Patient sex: F
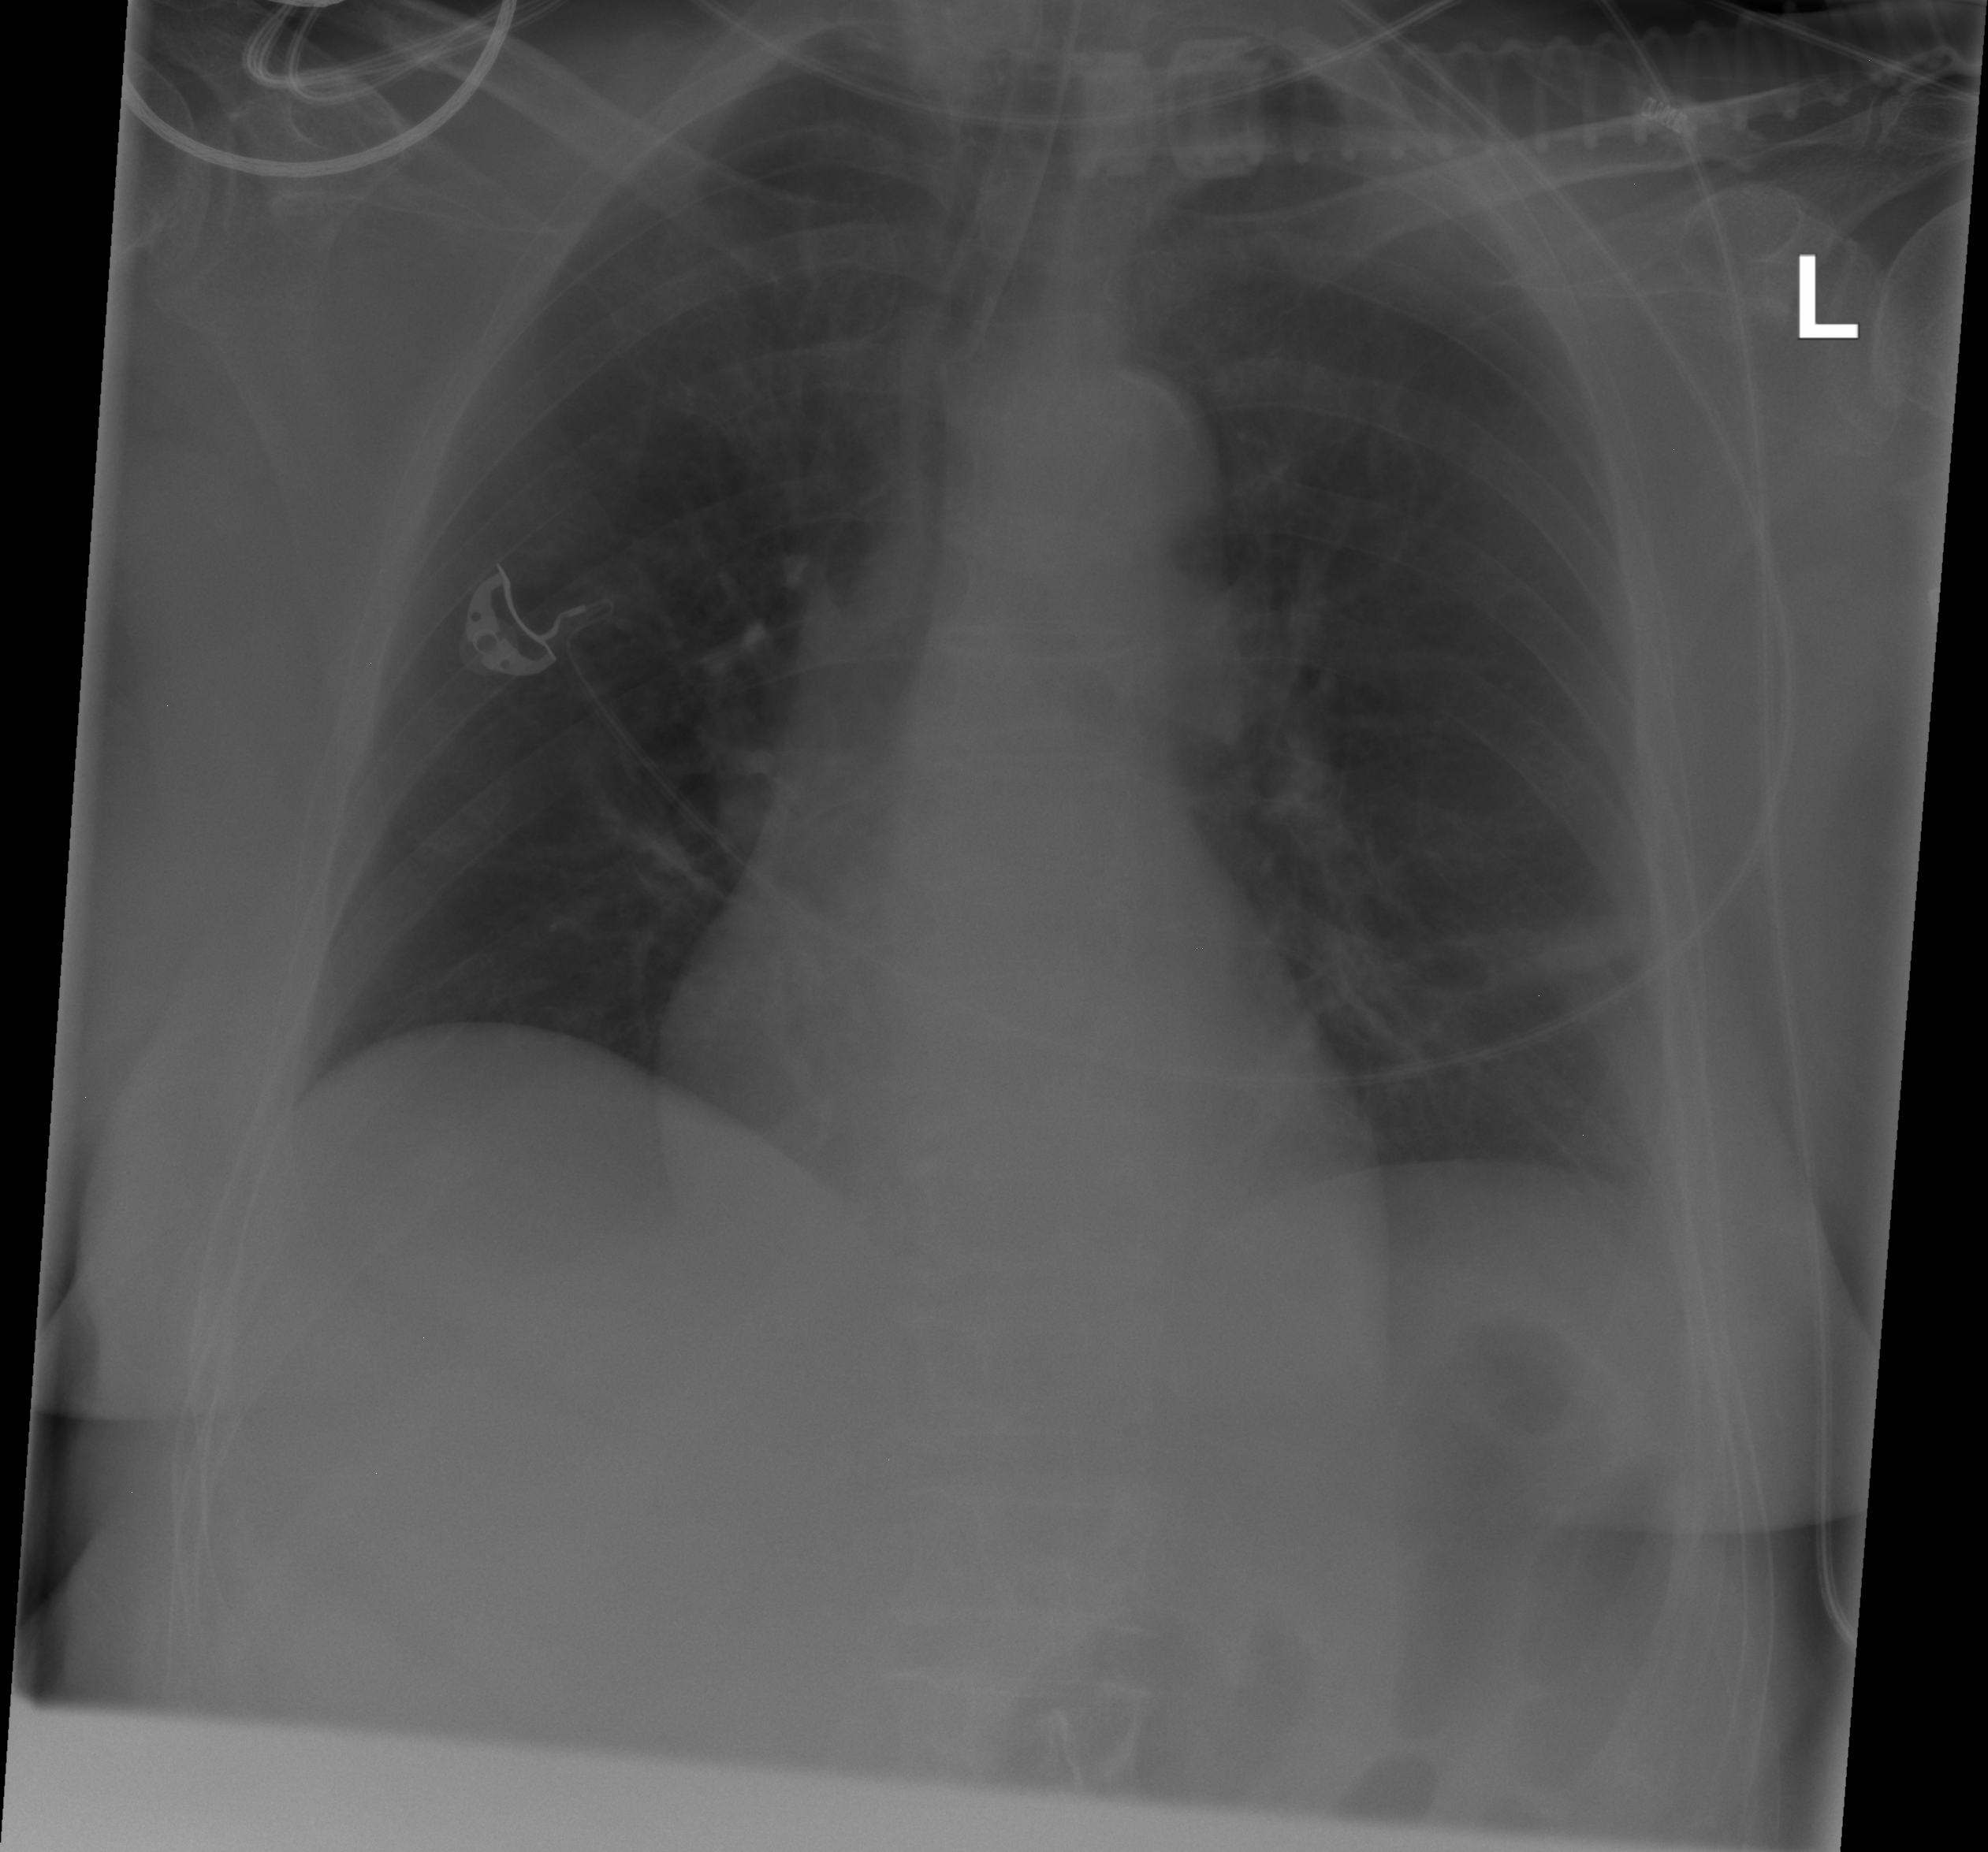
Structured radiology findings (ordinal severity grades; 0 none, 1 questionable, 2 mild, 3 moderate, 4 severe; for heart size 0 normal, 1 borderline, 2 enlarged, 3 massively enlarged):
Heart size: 0
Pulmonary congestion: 0
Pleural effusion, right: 0
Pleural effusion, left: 0
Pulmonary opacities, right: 0
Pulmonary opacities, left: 0
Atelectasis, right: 0
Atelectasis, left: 2